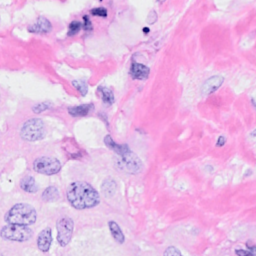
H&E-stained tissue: Breast